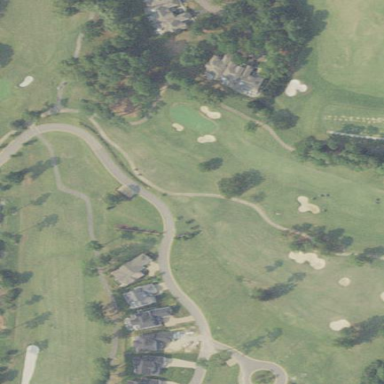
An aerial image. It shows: Rough area on grassy golf course.